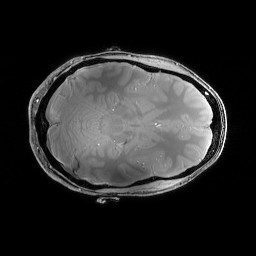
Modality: PDw
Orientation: axial
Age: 28
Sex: female
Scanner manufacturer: siemens
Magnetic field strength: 6.98 T
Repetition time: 1.3 s
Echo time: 0.00231 s